Field crop: tomato
Growth stage: 2
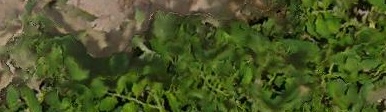
Species: tomato